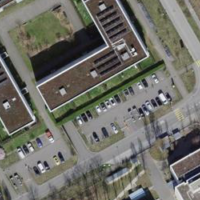
EUNIS habitat code: 54
Species observed at this site:
Chelidonium majus